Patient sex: F
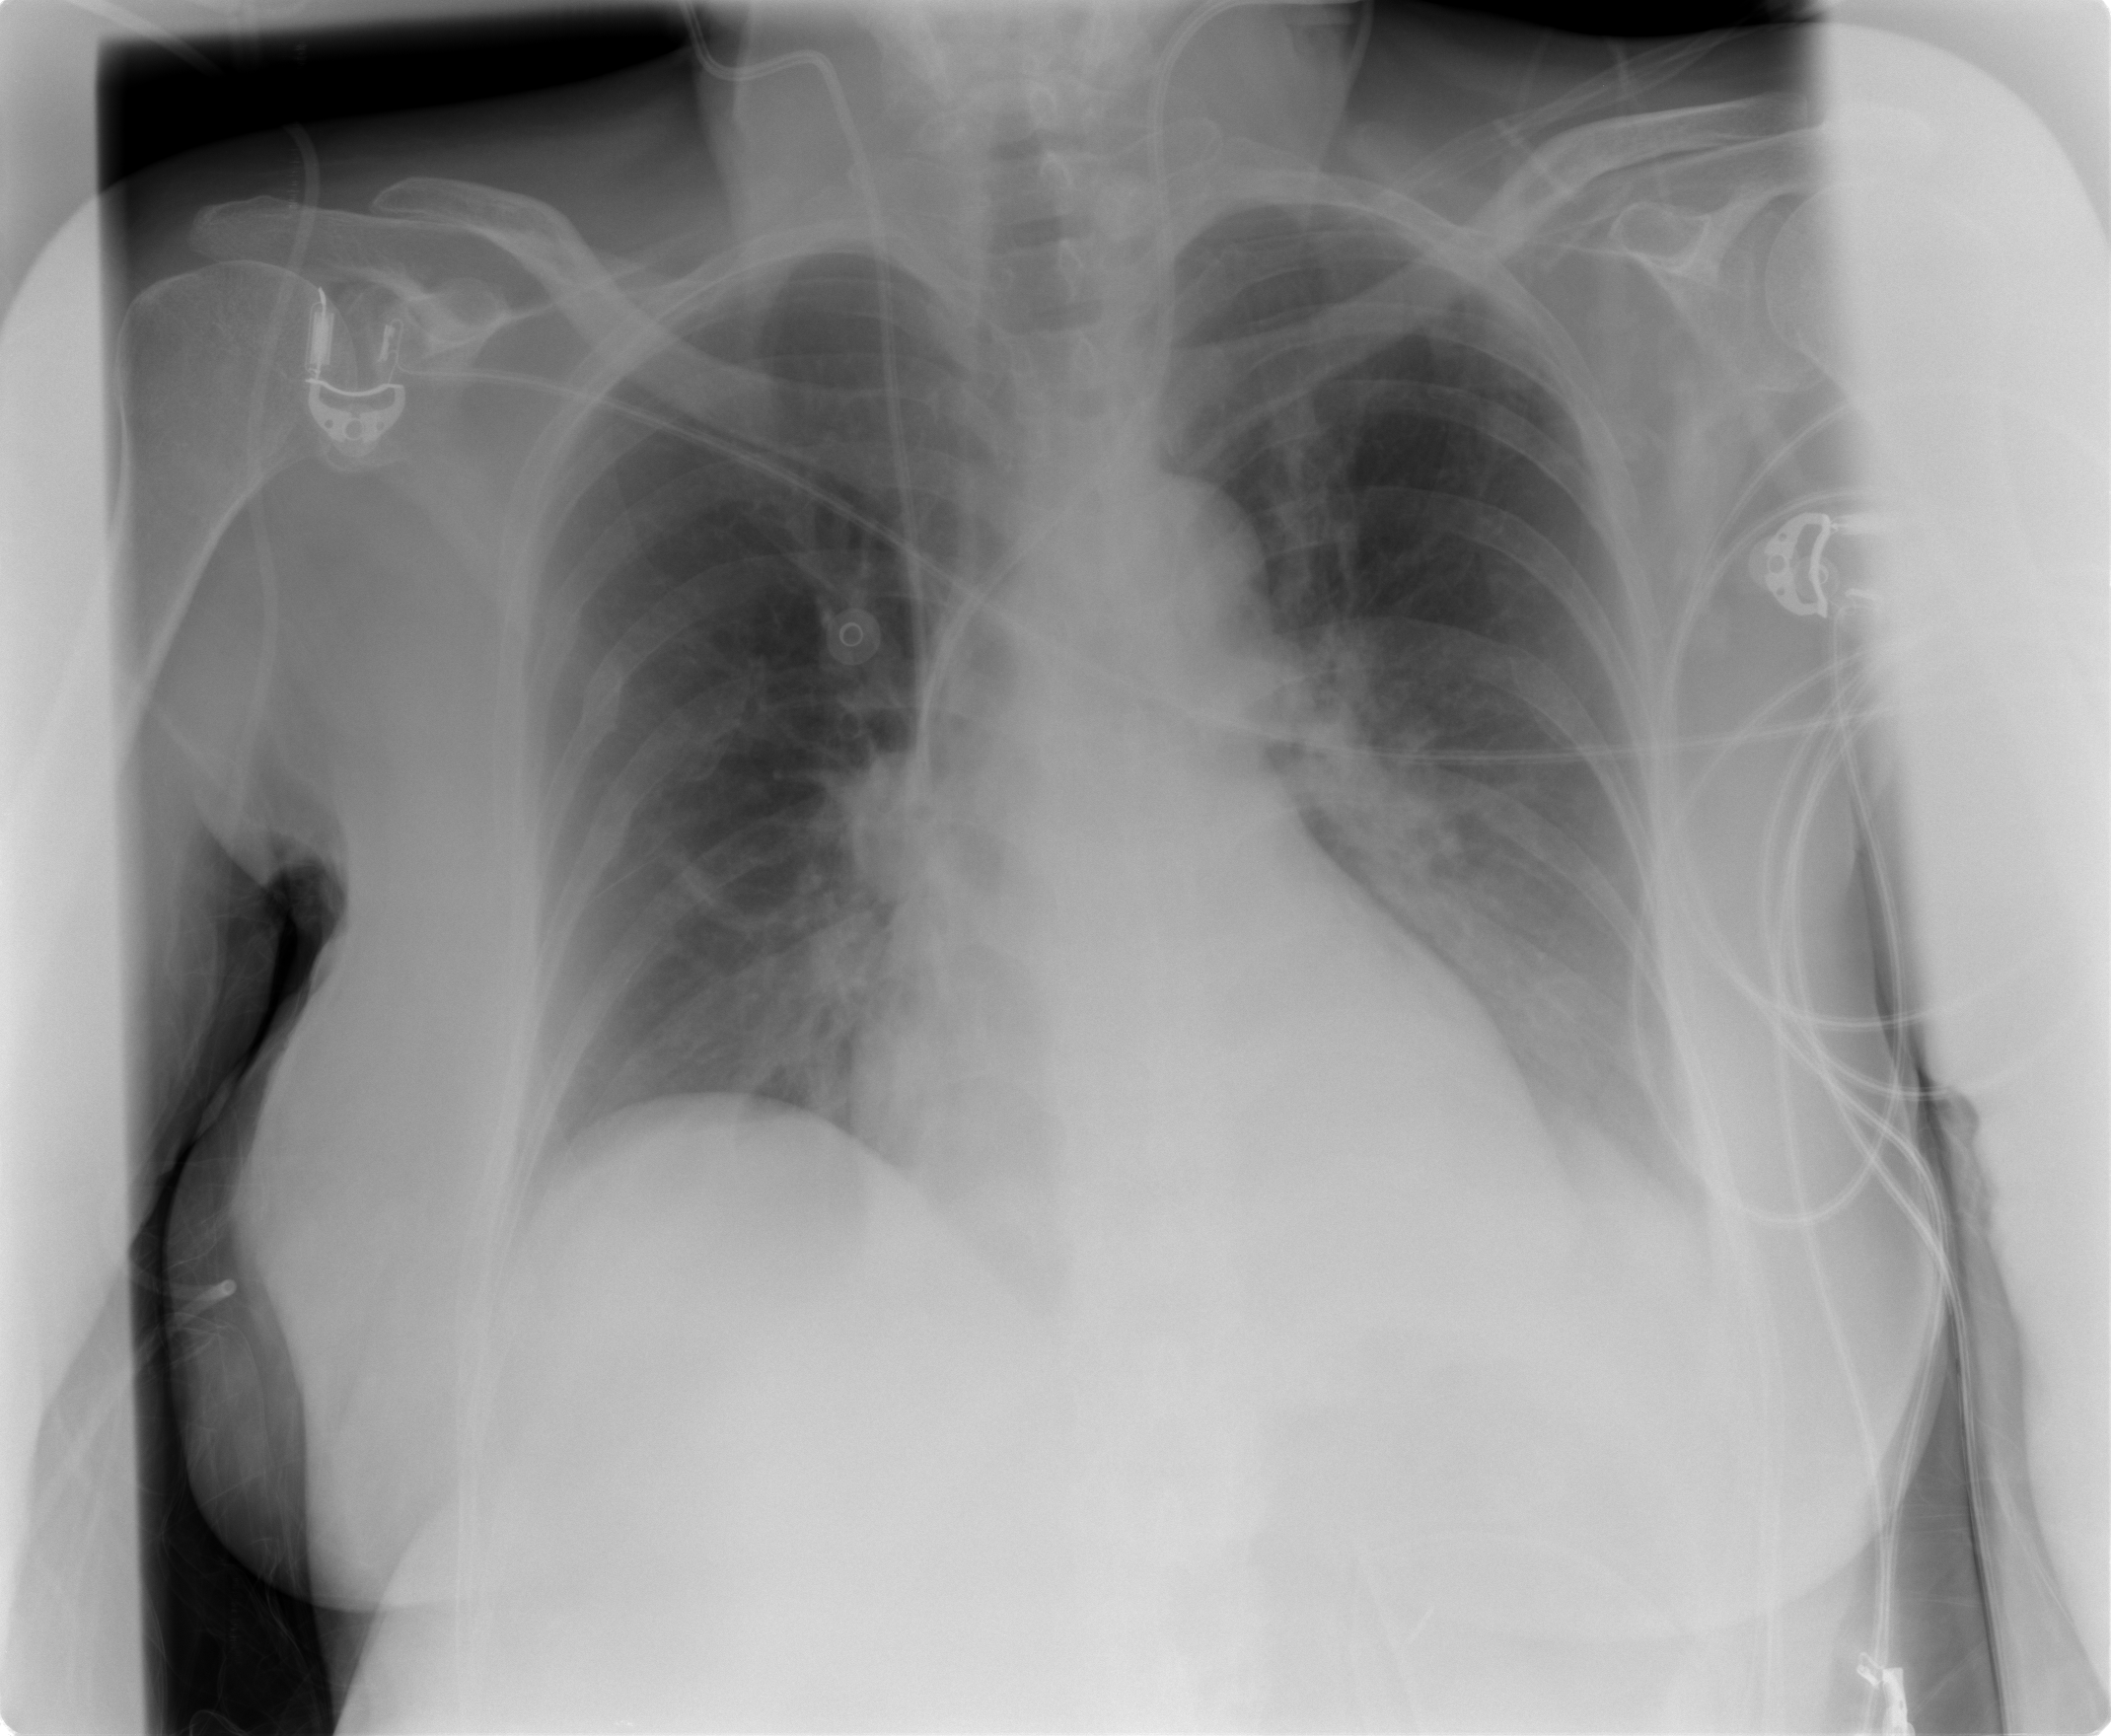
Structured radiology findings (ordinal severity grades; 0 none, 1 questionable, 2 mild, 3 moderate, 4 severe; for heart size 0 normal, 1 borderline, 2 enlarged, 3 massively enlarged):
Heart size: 0
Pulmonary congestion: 0
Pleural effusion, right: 0
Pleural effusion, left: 1
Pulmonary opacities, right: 0
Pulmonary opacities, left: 0
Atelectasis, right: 0
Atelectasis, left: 2